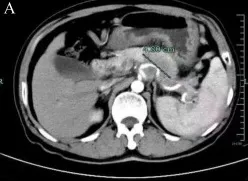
Computed tomography scans of the targeted lesion. (A) Baseline.
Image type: radiology (ct)